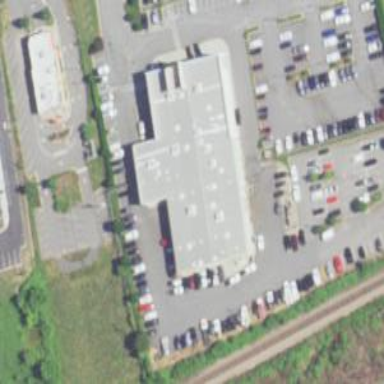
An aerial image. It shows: Building housing car shop.